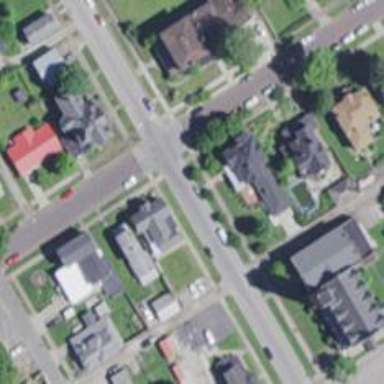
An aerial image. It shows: Neighbourhood with historic district.